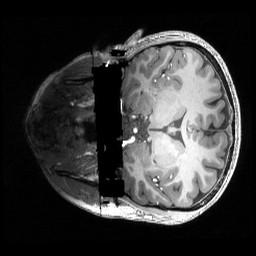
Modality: T1w
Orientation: coronal
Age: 23
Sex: female
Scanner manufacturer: siemens
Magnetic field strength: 6.98 T
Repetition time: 2.53 s
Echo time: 0.00176 s